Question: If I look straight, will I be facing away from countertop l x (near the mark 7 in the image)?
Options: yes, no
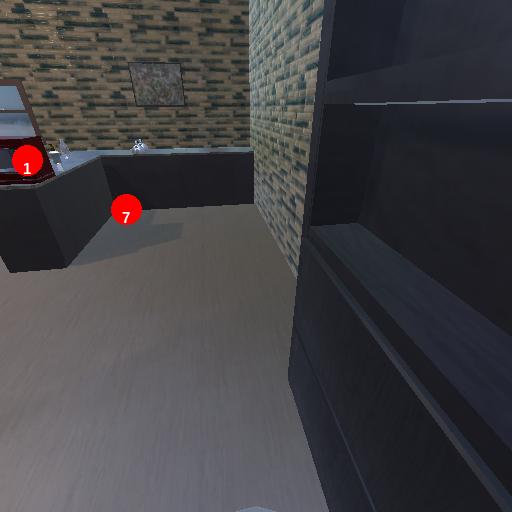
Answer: yes